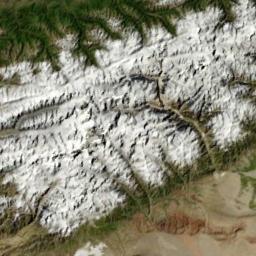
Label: snowberg